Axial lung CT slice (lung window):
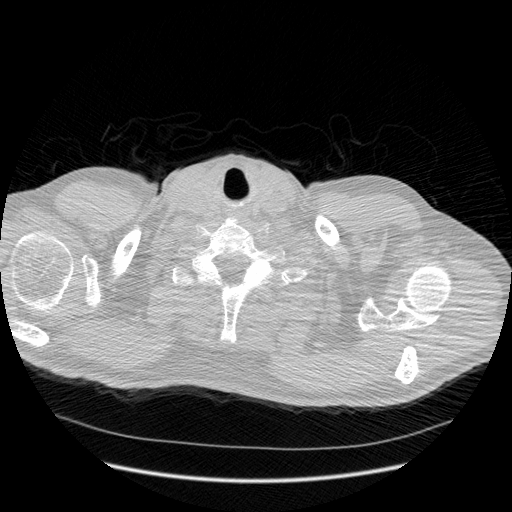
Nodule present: no